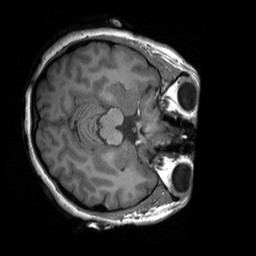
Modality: T1w
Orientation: axial
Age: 36
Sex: female
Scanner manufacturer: siemens
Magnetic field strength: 3 T
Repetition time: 1.9 s
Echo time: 0.00226 s